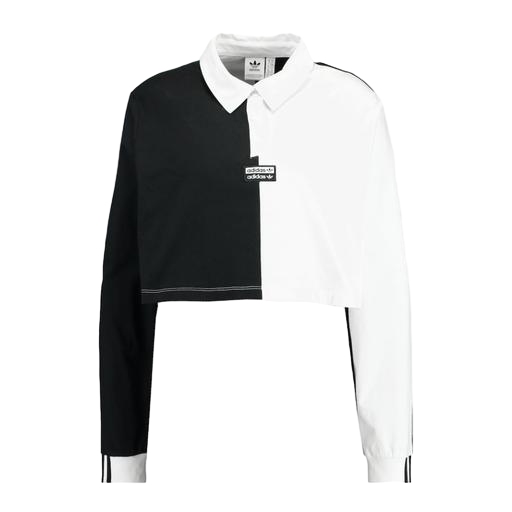
black and white long sleeved shirt, black and white long sleeves, half-zip tee, white background